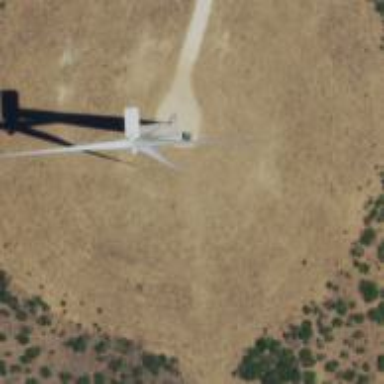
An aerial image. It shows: Wind generator powered by horizontal-axis wind turbine.